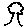
Label: tree